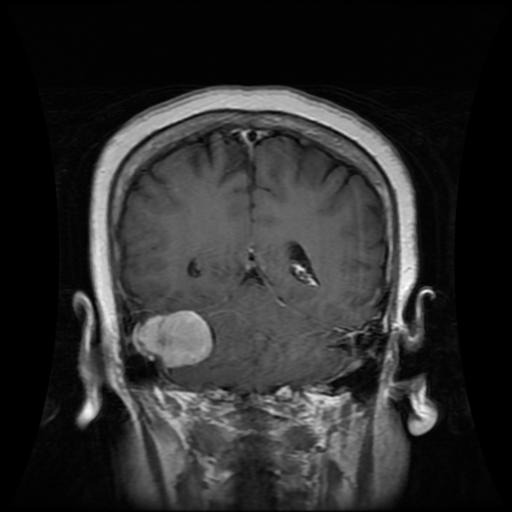
Label: meningioma